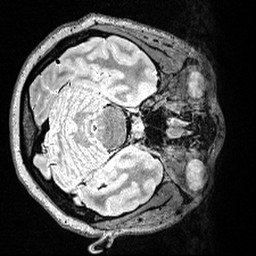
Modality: T2w
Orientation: axial
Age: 29
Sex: female